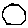
Label: hexagon